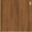
Piece: xx